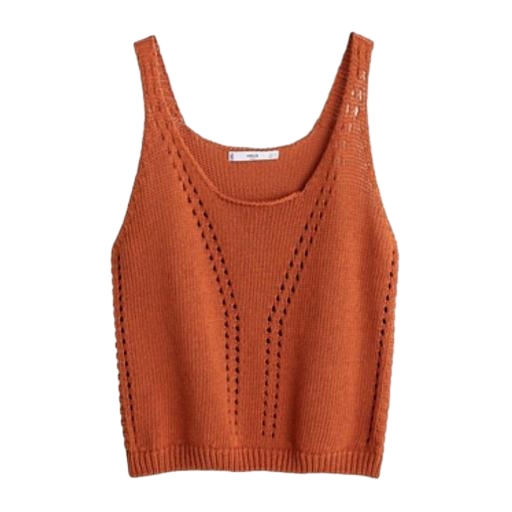
orange tank top, sweater tank, crop vest, white background